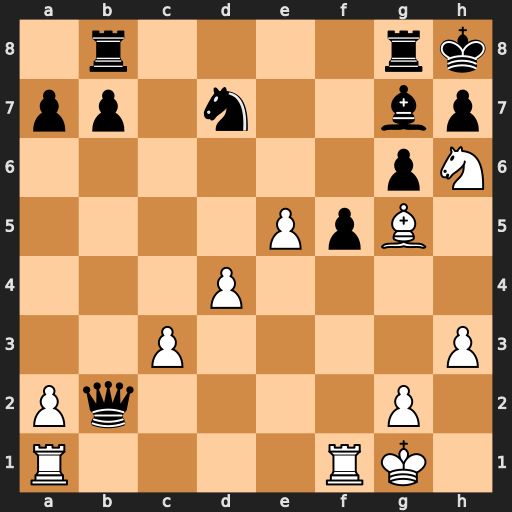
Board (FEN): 1r4rk/pp1n2bp/6pN/4PpB1/3P4/2P4P/Pq4P1/R4RK1
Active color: w
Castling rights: -
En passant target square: -
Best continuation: Nf7#